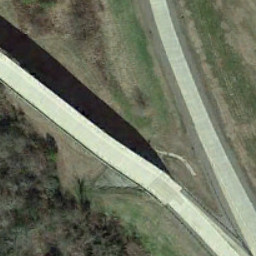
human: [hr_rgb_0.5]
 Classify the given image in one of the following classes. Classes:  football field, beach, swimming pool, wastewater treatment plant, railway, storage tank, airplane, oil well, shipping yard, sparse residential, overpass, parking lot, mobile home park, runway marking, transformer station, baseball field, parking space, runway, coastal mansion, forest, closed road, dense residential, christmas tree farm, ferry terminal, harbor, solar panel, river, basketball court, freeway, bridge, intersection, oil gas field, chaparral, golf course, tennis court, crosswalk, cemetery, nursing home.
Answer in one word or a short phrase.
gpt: overpass